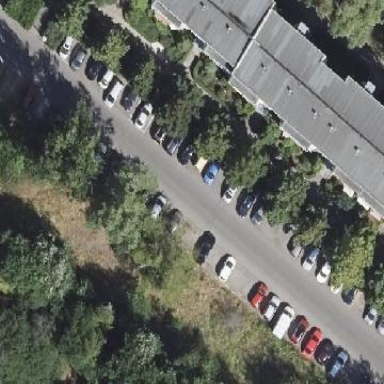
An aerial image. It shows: Parking available on the street side.